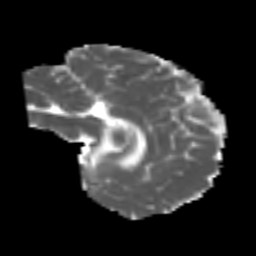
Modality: MD
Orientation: sagittal
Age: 23
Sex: male
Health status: healthy